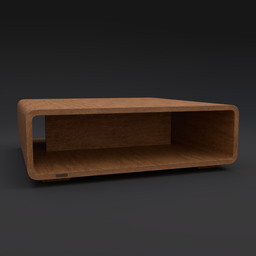
Label: furniture